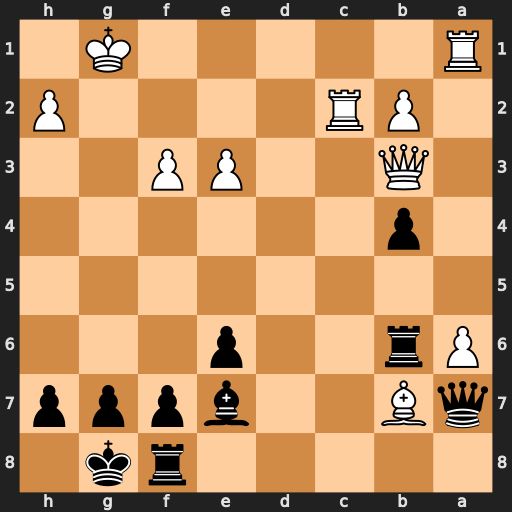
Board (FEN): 5rk1/qB2bppp/Pr2p3/8/1p6/1Q2PP2/1PR4P/R5K1
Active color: b
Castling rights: -
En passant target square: -
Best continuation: Rxb7 axb7 Qxa1+